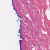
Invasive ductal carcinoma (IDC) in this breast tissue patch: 0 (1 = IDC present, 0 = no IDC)